Question: I am new to Matlab, I am working on a project which will take input an image like this

as we can see it has a plain background (blue), and system will generate it's passport size image with given ratios, first I am working to separate background and person, the approach I searched is like if there is a blue in combinations of 'rgb' matrices of image, then it is background, and rest is a person, but I am little bit confused that if this approach is correct or not, if it is correct then how can I find that current pixel is blue or not, how can I do it with matlab function 'find'. Any help would be appreciated.
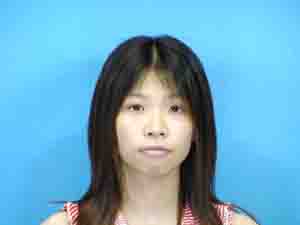
Answer: If you want to crop your image based on person's face, then there is no need in separating the background from the foreground. Nowadays you will easily find ready implementations of face detection, so, unless you want to implement your own method because the ready one fails, this should be a non-issue. See:
'''
Show[img,
Graphics[{EdgeForm[{Yellow, Thick}], Opacity[0],
Rectangle @@@
FindFaces[img = Import["http://i.stack.imgur.com/cSwzj.jpg"]]}]]
'''

Supposing the face is detected correctly, you can expand/retract its bounding box to match the size you are after.